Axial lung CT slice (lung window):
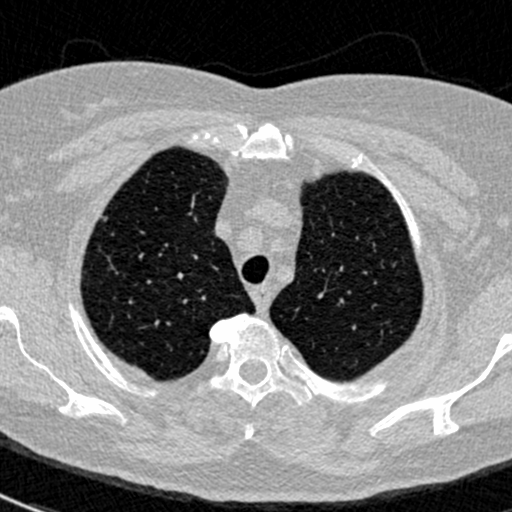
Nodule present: no